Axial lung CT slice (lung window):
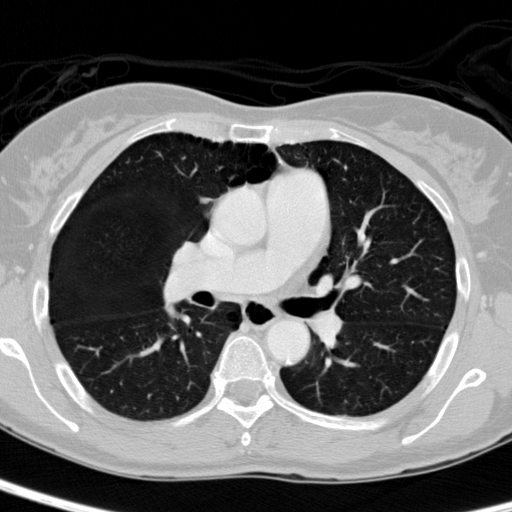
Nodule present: no